Question: How to enable the code folding bar next to the line numbers?
I googled "code folding Mac"; it's all about triggering code folding and unfolding, but nothing about enabling the bar.
I have tried using 'Editor -> Code Folding -> Fold/Unfold' to fold and unfold codes, but I don't have the vertical bar there next to the line numbers; so, I have the button to click to fold and unfold.
How can I enable that bar?
.
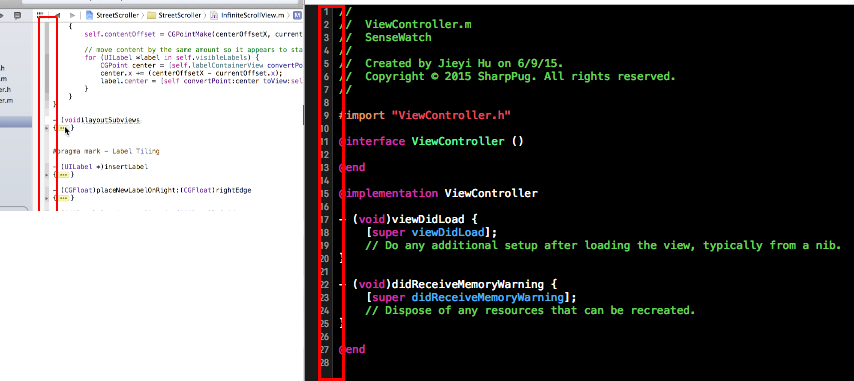
Answer: I always encounter this that suddenly I accidentally hide the Code folding ribon. So from @PetahChristian's answer, I captured it with screenshot.
Xcode > Settings > Text Editing > Check "Code Folding Ribbon"
You may also access Settings through shortcut command + ,
<URL>